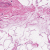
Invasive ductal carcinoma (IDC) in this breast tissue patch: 0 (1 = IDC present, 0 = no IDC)